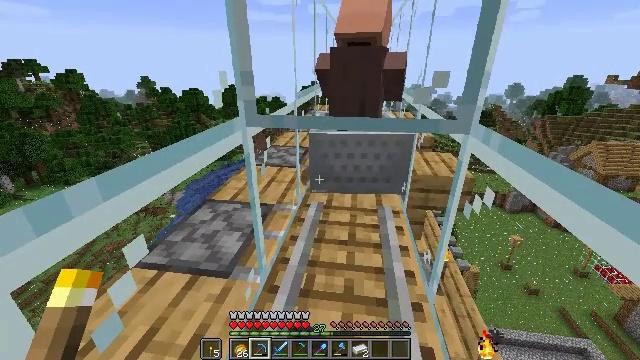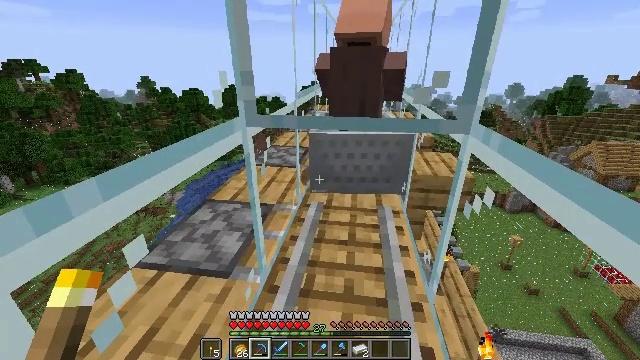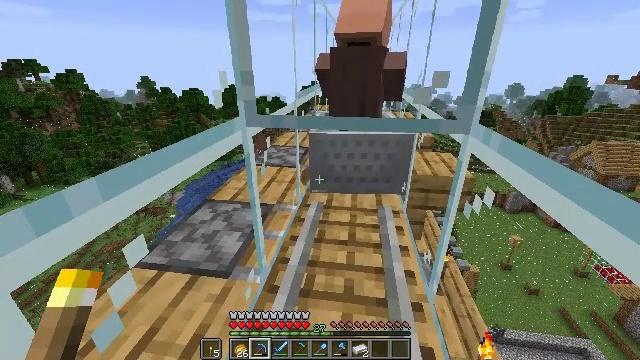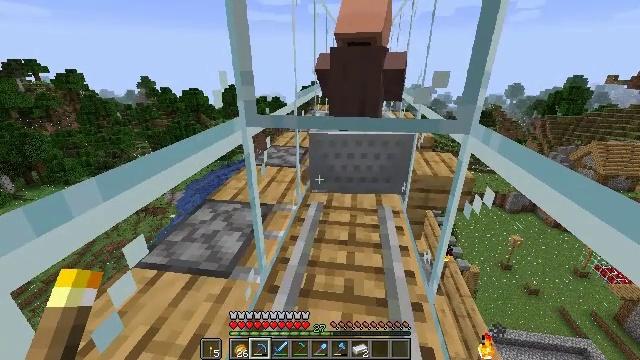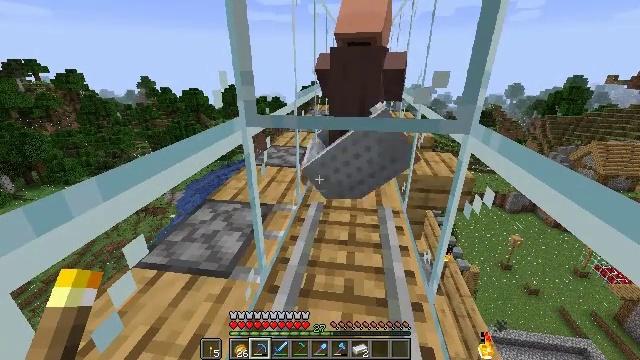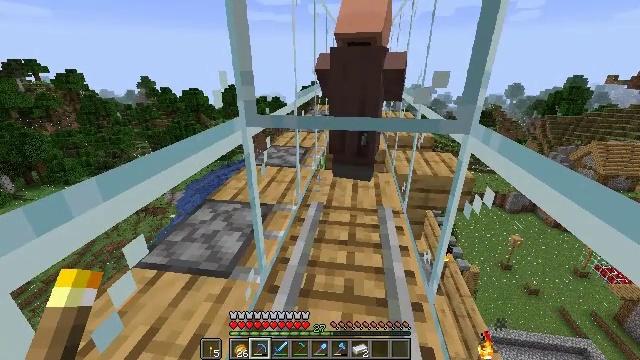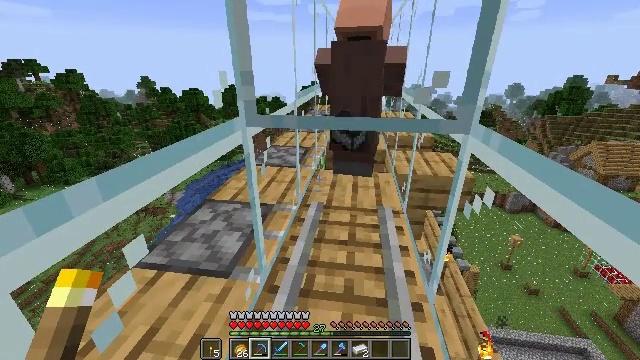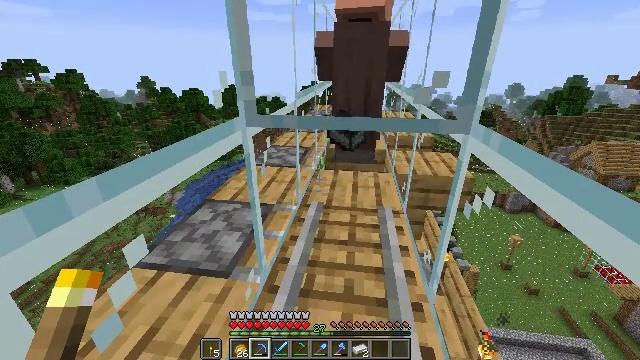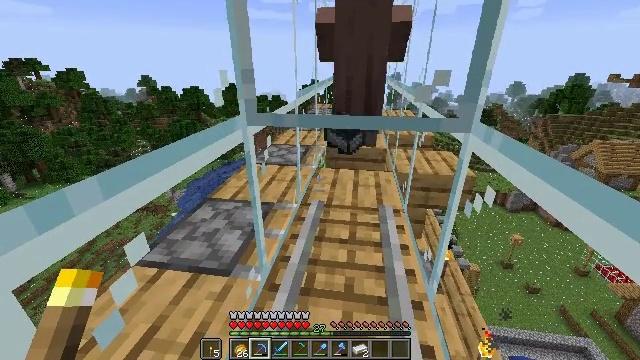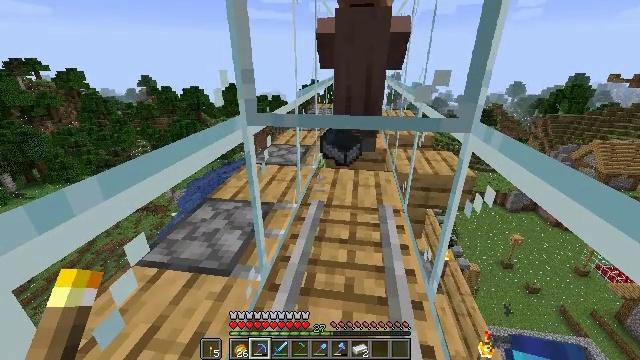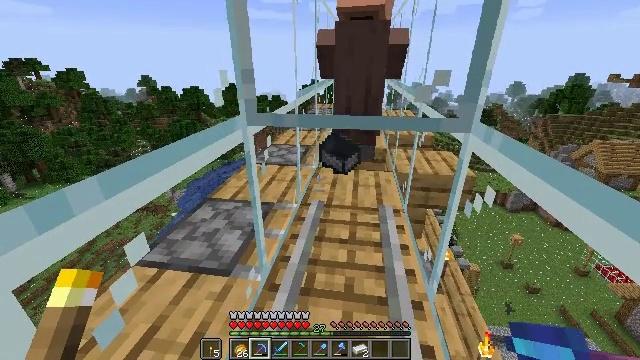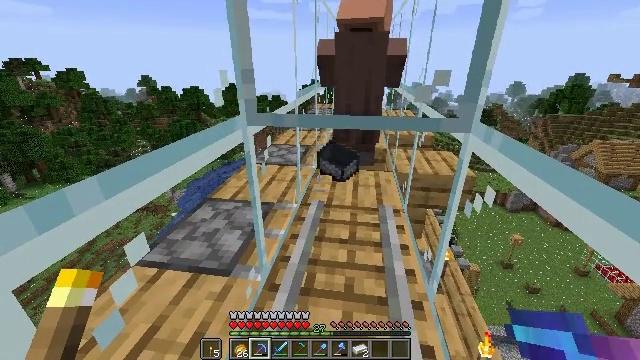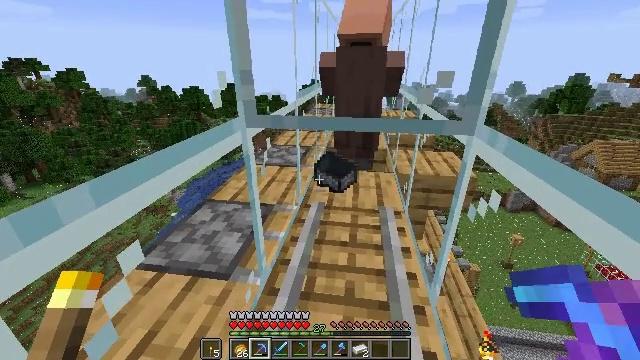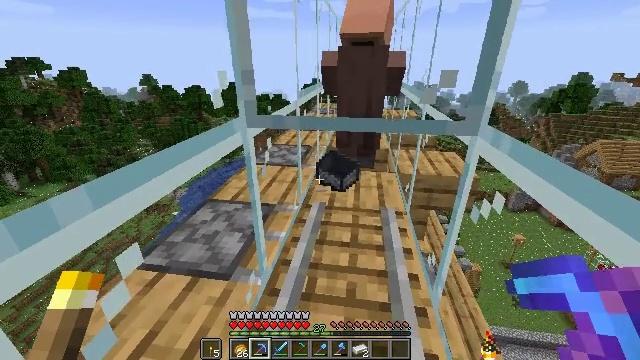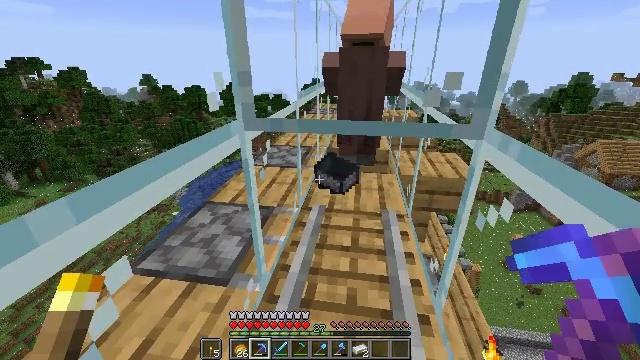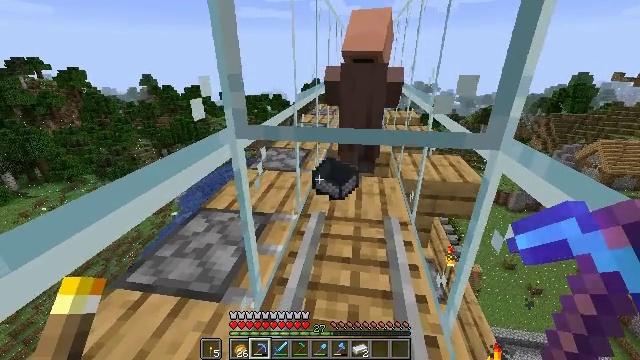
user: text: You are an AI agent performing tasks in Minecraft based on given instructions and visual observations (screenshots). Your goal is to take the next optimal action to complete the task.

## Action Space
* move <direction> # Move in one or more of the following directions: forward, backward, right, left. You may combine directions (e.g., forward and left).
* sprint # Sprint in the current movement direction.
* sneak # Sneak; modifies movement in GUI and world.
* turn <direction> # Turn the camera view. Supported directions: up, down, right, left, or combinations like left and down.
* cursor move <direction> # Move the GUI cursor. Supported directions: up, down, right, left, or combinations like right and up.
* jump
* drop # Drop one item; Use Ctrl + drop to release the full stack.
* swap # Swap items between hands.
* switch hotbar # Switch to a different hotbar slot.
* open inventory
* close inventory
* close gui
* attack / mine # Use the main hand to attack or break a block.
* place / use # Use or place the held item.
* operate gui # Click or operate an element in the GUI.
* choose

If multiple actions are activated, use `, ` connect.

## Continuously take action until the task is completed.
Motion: motion action
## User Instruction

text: Destroy the glass.
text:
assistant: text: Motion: sneak
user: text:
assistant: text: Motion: sneak
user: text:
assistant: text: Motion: sneak
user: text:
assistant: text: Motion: sneak
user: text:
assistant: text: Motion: sneak
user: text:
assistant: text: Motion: sneak
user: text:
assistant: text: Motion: sneak
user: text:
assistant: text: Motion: sneak
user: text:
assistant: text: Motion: sneak
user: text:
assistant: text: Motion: sneak
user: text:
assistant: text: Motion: sneak
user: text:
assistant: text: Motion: move forward, sneak
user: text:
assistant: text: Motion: move forward, sneak
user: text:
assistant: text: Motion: move forward, sneak
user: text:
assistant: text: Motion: move forward, sneak
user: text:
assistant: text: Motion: move forward, sneak
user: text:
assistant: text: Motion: move forward, sneak
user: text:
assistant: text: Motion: move forward, sneak
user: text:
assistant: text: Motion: move forward, sneak
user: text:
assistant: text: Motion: move forward, sneak, turn right
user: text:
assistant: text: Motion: sneak, turn right and up
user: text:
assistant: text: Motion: sneak, turn right and up
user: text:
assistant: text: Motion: sneak, turn up
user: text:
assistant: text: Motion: sneak
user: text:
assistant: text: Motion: sneak, attack / mine
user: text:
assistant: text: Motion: sneak, attack / mine
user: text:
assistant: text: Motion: sneak, attack / mine
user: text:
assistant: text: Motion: sneak, attack / mine
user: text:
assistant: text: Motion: sneak, attack / mine
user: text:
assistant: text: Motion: sneak, attack / mine